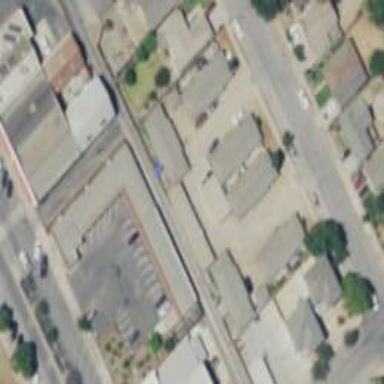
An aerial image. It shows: Building that is motel.